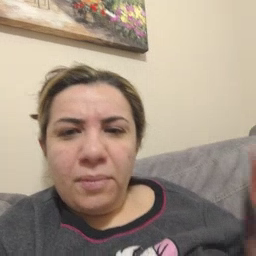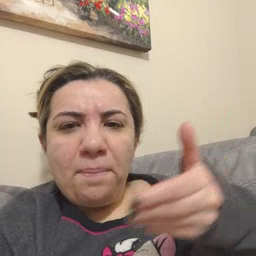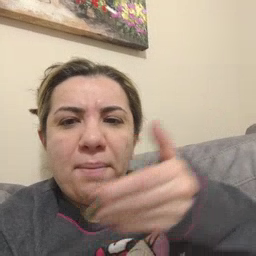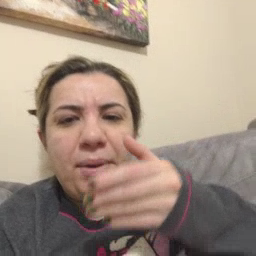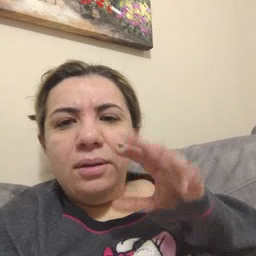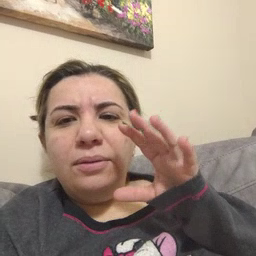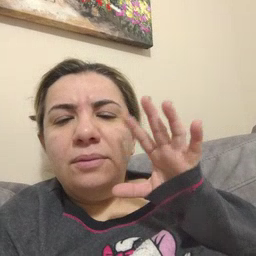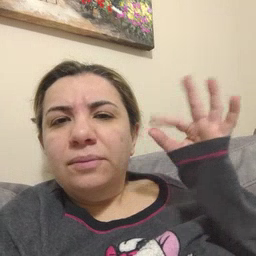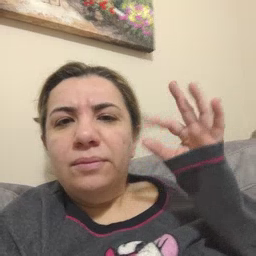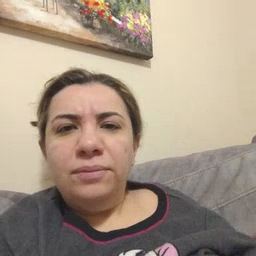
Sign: kitty